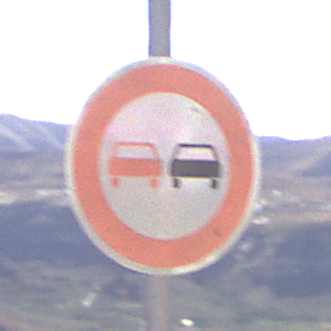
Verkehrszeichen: Ueberholverbot
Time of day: Midday
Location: Outdoor (Nature)
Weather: Clear
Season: NotSpecified
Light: Natural